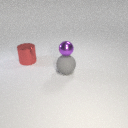
large red metal cylinder behind large gray rubber sphere